Question: Trying to setup angular on a virtual machine with yeoman to avoid breaking my machine with the packages management.
After generate the project with 'yo myproject', install angular globally & locally, install grunt with bower and more dependencies, I'm able to run the server using 'grunt serve'
The 'localhost' is accessible from the VM via 'wget localhost', but it does not load from the host.
I've tried modifying the file '/etc/network/interface' to <URL> with port forwarding

None have worked, the browser can't make a connection:
> Firefox can't establish a connection to the server at
I would like to upload more useful files/output to give more context, but as a new grunt user I have no idea where to look.
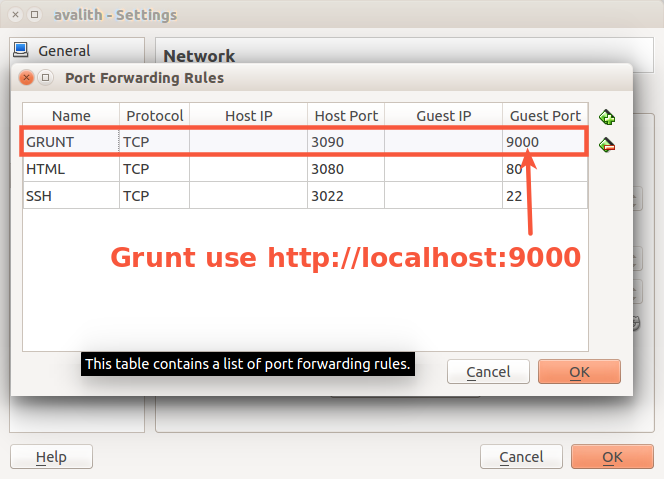
Answer: set connect-middleaware listen on 0.0.0.0 ip address to ensure host accessible.
You can edit your Gruntfile.js like this.
Find 'connect' task in 'grunt.initConfig({});' change the hostname in the 'options' to '0.0.0.0'
It should look like this:
'''
// The actual grunt server settings
connect: {
options: {
port: 9000,
// Change this to '0.0.0.0' to access the server from outside.
hostname: '0.0.0.0',
livereload: 35729
},
livereload: {
options: {
open: true,
base: [
'.',
'examples'
]
}
}
},
'''
run 'grunt serve', try to use vm ip to access ip from host. it should available.